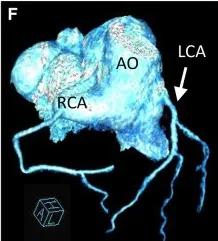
The left coronary artery functioned normally. Arrow). CTA, computed tomography angiography.
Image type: radiology (ct)